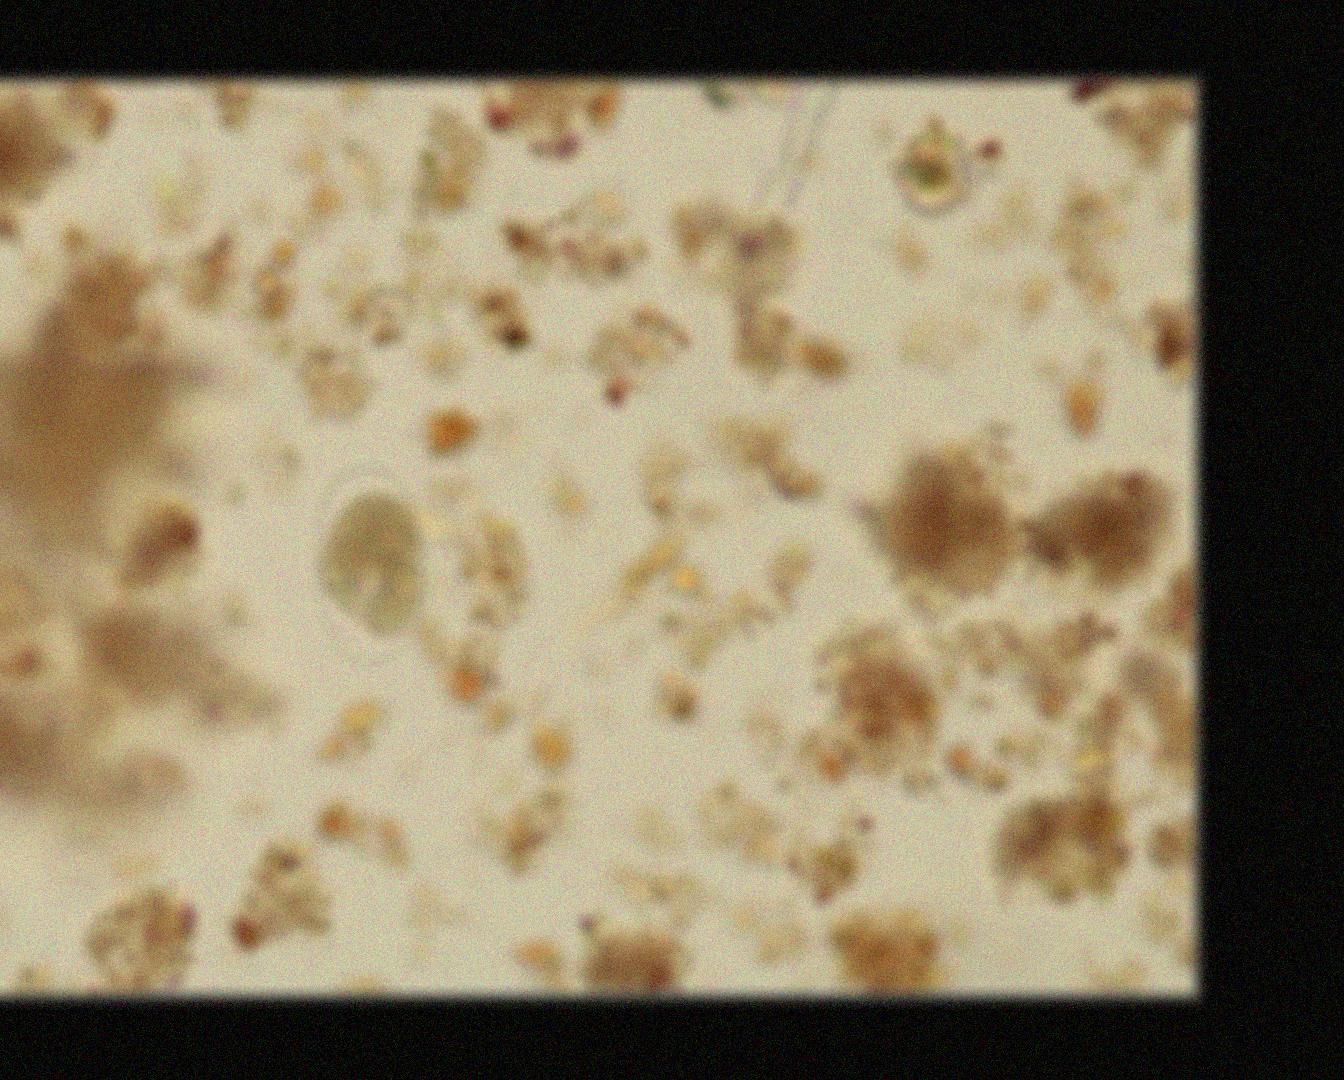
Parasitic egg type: Hookworm egg